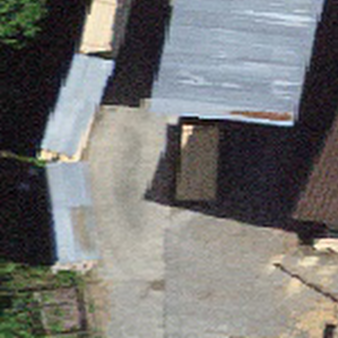
Label: other